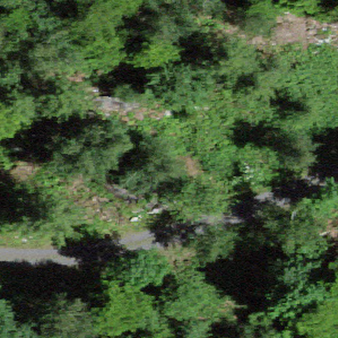
Label: bouldering_area